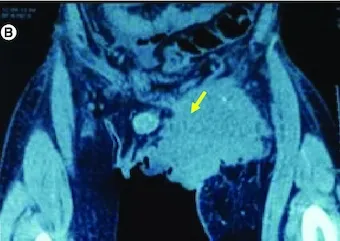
Radiological appearance of the tumor. (B) CT scan of the tumor coronal reconstruction without injection of contrast medium: left inguinal mass spontaneously hypodense (yellow arrow).
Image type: radiology (ct)